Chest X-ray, AP view. Patient: 45 years old, sex F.
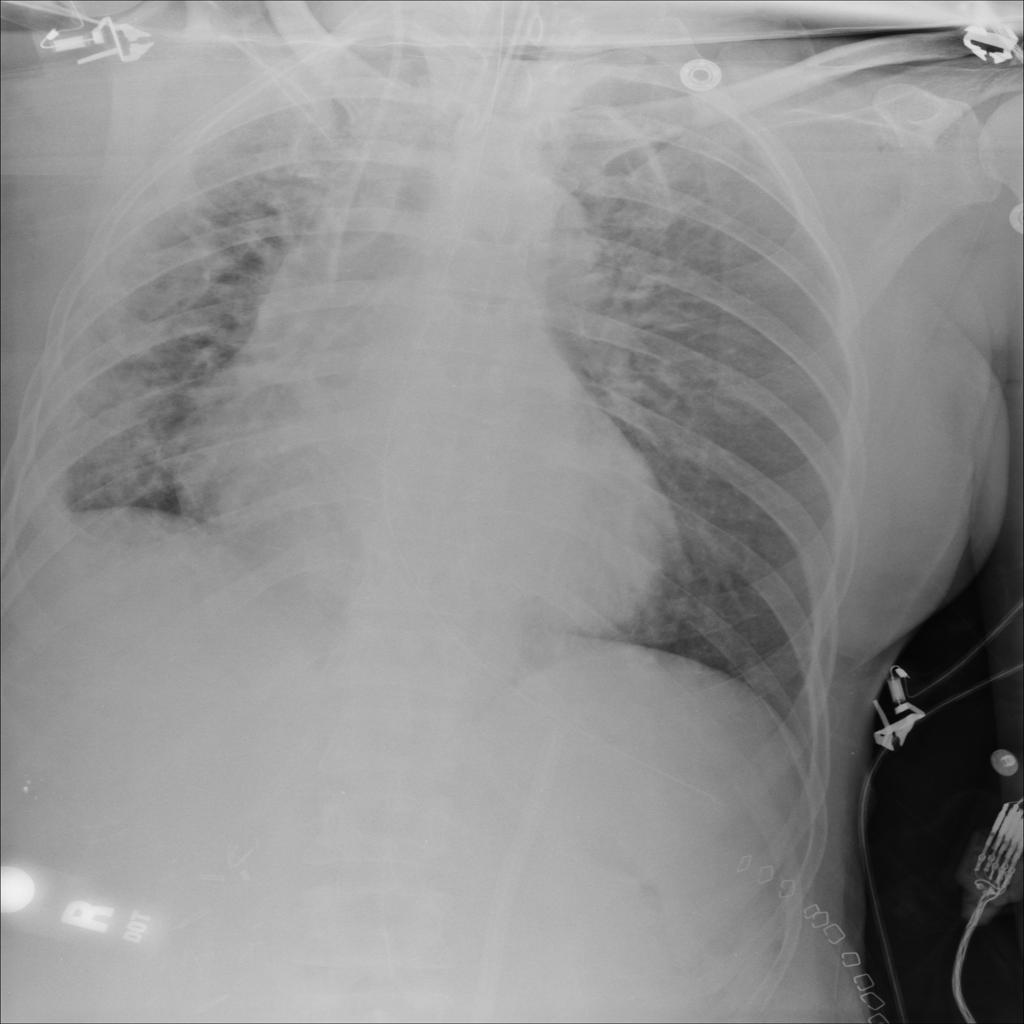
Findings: Emphysema